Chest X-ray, PA view. Patient: 24 years old, sex M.
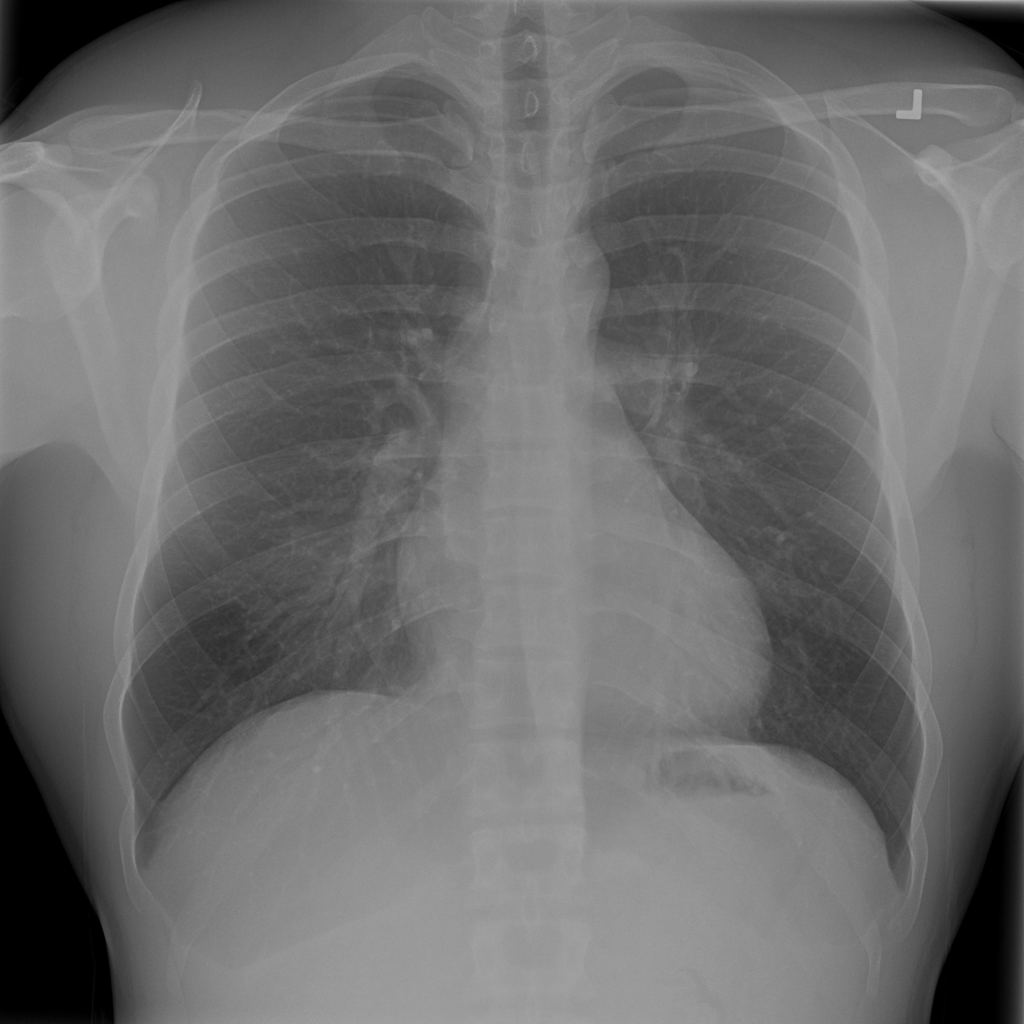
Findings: No Finding